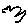
Label: bird